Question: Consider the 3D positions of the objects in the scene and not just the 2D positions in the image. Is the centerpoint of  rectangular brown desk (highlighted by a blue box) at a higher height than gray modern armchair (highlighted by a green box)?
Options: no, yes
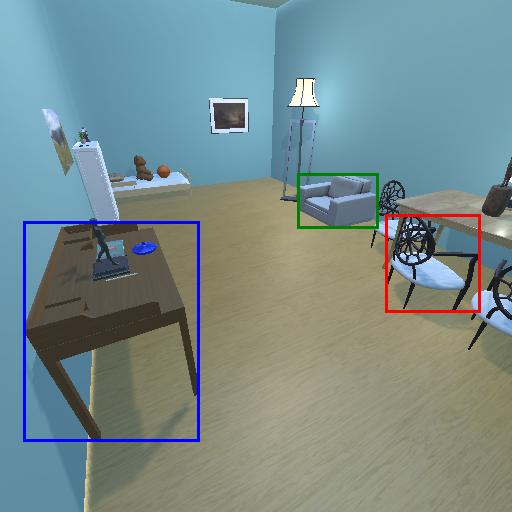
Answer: no